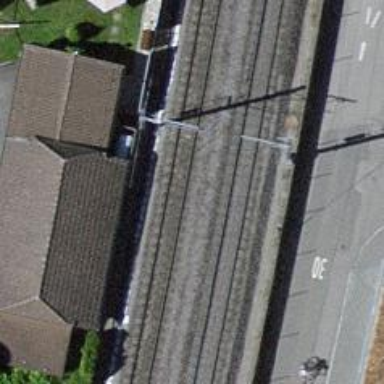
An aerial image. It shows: Narrow-gauge railway track with electrified contact line. The railway has one track.